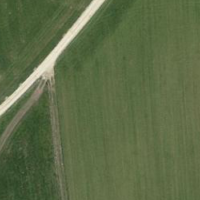
EUNIS habitat code: 52
Species observed at this site:
Primula veris